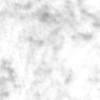
Label: no_change